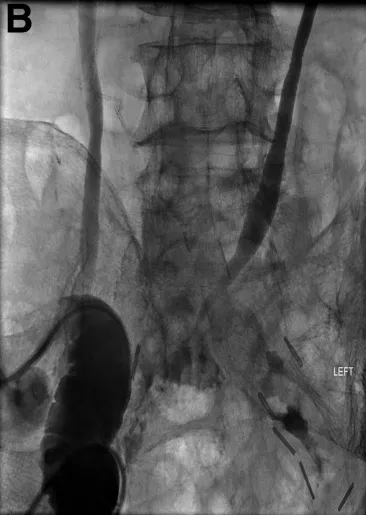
POD 21. (B) Antegrade left nephrostogram showing distal ureteral narrowing with anastomotic dehiscence. POD, post operative day.
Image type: radiology (x_ray)